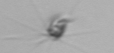
Label: Calciopappus